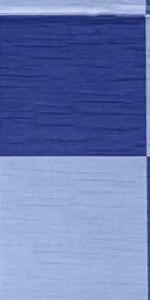
Label: Empty